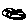
Label: bird